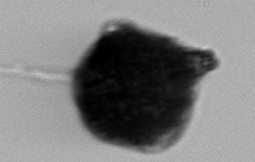
Label: Gonyaulax